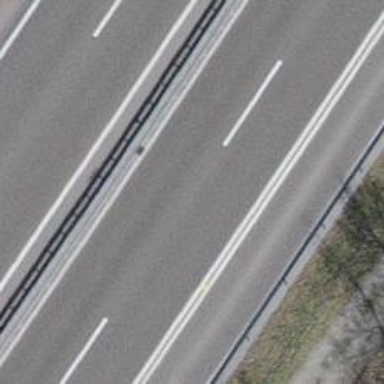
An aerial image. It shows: Asphalt motorway.